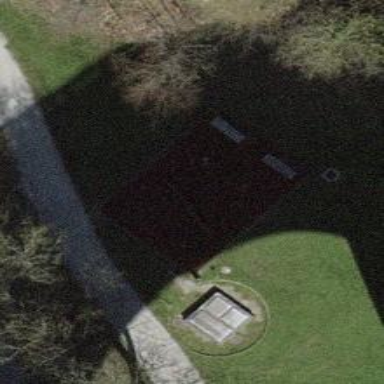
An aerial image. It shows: Playground with bridge.